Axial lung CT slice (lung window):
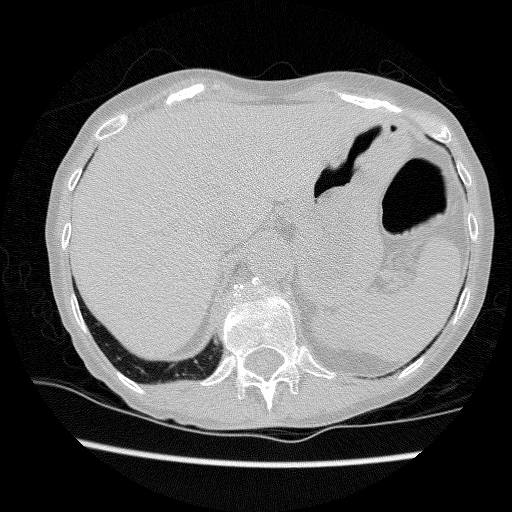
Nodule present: no